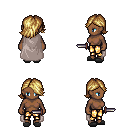
a pixel art fantasy rpg character, female body template, human, dark skin, gray cape, gold greaves, blonde swoop hairstyle, gray slippers, dagger, four views (front, back, left, right), 2x2 character sprite sheet, small pixel art, hard edges, no anti-aliasing